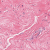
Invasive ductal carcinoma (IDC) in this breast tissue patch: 0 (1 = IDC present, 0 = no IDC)